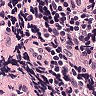
Metastatic tissue present: no